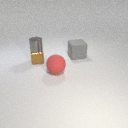
small gray metal cylinder above small brown metal cube